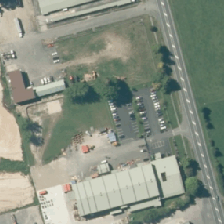
Land cover: urban_parkland